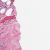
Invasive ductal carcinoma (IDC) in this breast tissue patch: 0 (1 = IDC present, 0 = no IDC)